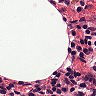
Metastatic tissue present: no